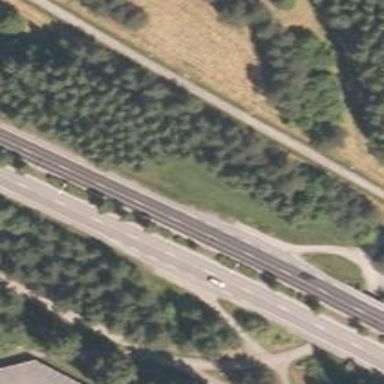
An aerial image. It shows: Primary highway.